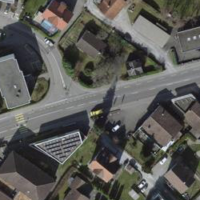
EUNIS habitat code: 54
Species observed at this site:
Helianthus annuus